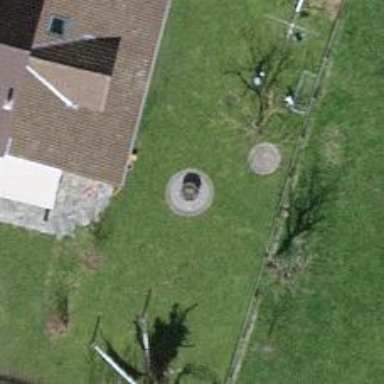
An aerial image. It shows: BBQ amenity.